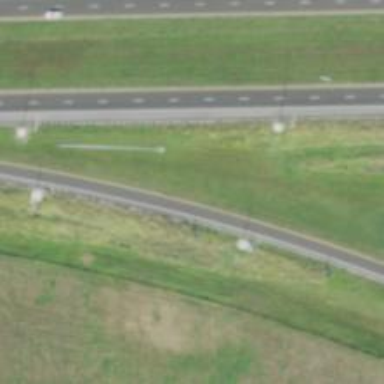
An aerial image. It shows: Motorway_link with asphalt surface and diamond junction.